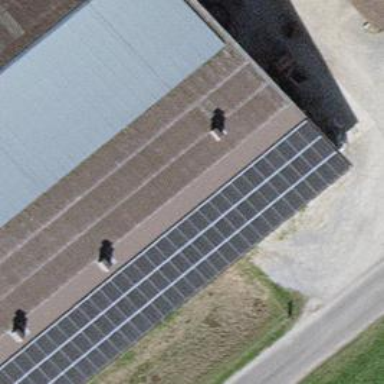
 consisting of solar photovoltaic panels."